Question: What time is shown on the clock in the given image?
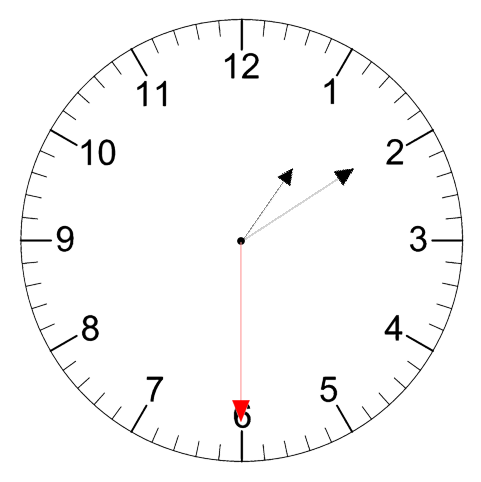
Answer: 01:09:30